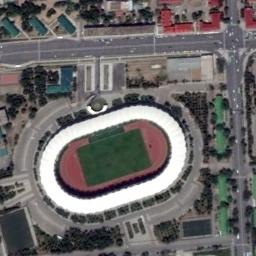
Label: stadium